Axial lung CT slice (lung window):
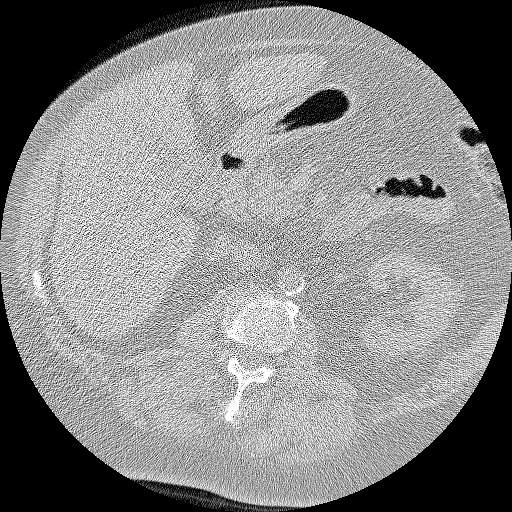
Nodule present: no